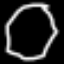
Label: octagon